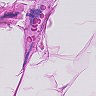
Metastatic tissue present: no